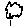
Label: cloud